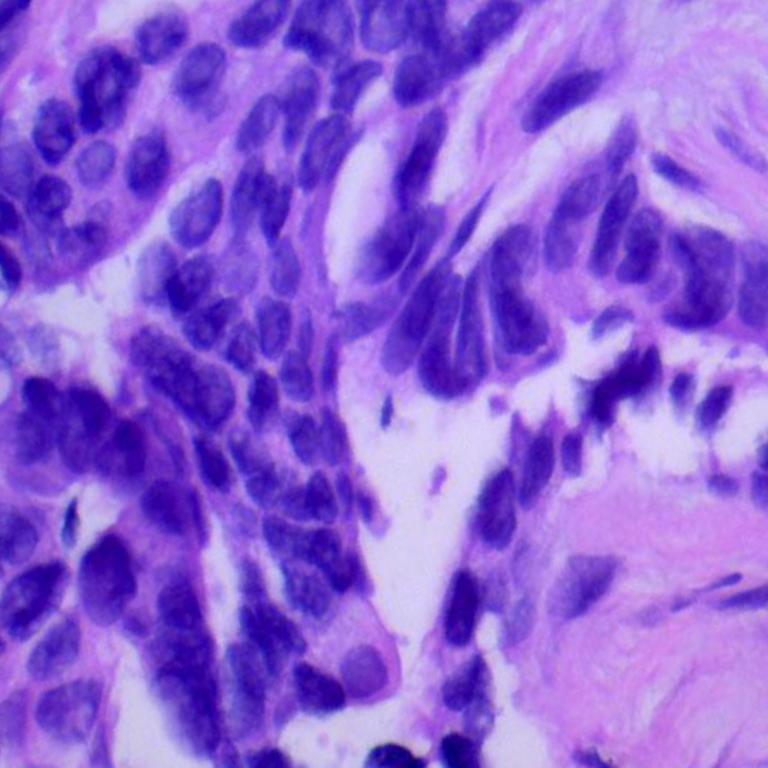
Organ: lung
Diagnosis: adenocarcinomas